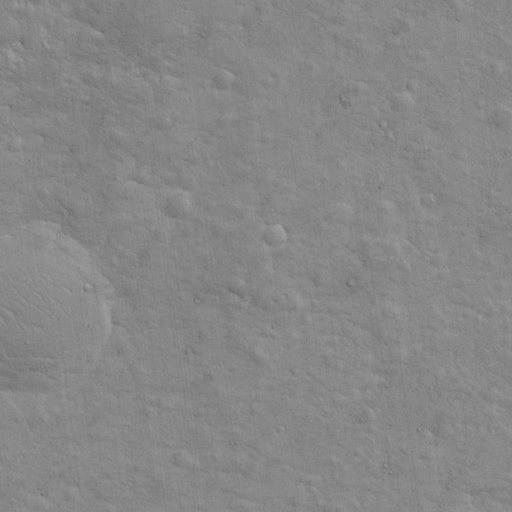
Classes present: Background